Question: I have a structure:
'''
typedef struct {
LogLevel level;
char message[255];
} LogMessage;
'''
I then have a function which receives a pointer to a LogMessage structure, and needs to call a function that takes in a char*:
'''
xStatus = xQueueReceive(xQueueHandleGSMSend, &lReceivedData, portMAX_DELAY);
if(xStatus == pdPASS)
{
logSimpleMessage(&lReceivedData->message, 1);
}
'''
Here is the prototype for the logSimpleMessage function:
'''
void logSimpleMessage(const char * message, int level);
'''
When I attempt to call it with the above code, I am not getting the correct address (or contents) of the message. How do I get a char* that points to the message of lReceivedData?
EDIT: I have attempted to use lReceivedData->message, as suggested, but I am still not getting the correct address or values. Here is a screen cap of the IDE... Am I doing something terribly wrong in the debugger, because it seems as though it should work.

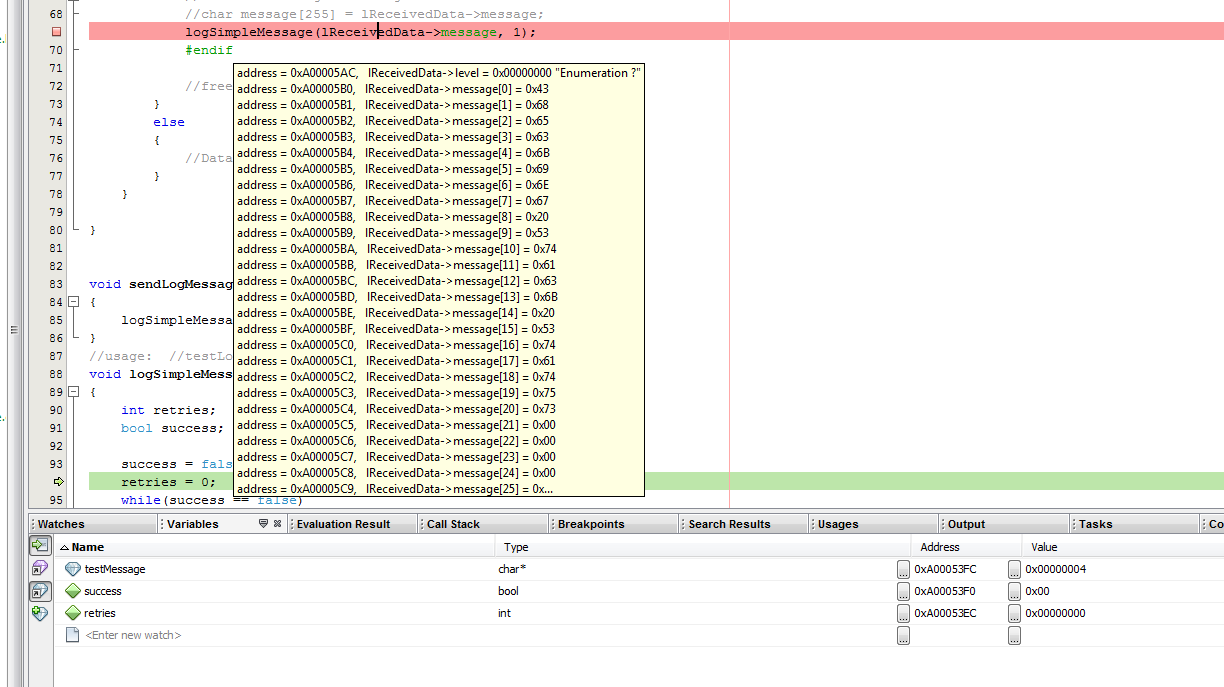
Answer: instead of
'''
logSimpleMessage(&lReceivedData->message, 1);
'''
you put so:
'''
logSimpleMessage(lReceivedData->message, 1);
'''